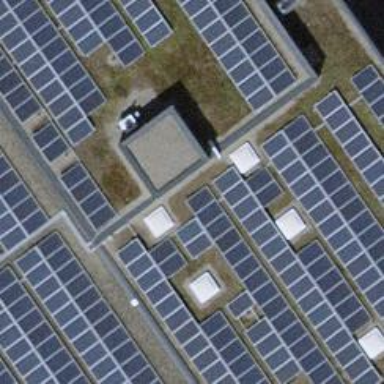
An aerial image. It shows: Solar power generator using photovoltaic panels.